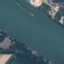
Label: River